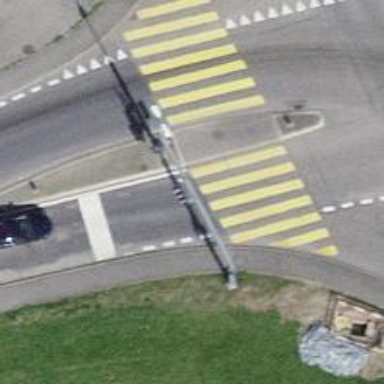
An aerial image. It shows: Zebra crossing with traffic signals and pedestrian island. The crossing is marked with zebra stripes.